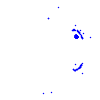
Particle: pion